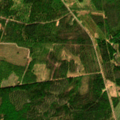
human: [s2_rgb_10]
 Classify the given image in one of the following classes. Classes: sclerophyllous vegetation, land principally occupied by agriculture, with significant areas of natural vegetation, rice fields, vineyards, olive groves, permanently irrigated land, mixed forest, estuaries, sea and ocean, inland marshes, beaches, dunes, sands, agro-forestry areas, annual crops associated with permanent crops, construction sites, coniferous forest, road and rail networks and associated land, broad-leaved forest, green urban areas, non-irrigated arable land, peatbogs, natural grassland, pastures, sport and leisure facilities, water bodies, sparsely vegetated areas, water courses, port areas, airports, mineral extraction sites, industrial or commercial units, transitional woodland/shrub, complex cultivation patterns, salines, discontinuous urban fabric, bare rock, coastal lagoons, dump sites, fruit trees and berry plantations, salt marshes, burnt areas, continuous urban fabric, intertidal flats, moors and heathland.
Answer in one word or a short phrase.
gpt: coniferous forest, mixed forest, transitional woodland/shrub